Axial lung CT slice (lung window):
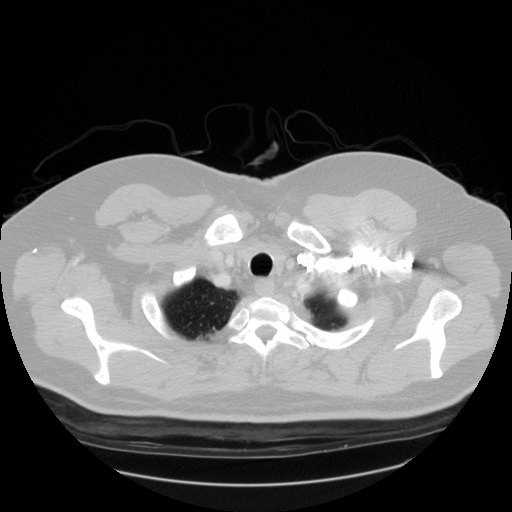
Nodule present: no